一年级 · 算术
女孩出发慢跑了多少分钟?

答: 女孩已经出发慢跑了 ( $\quad$ 分钟。

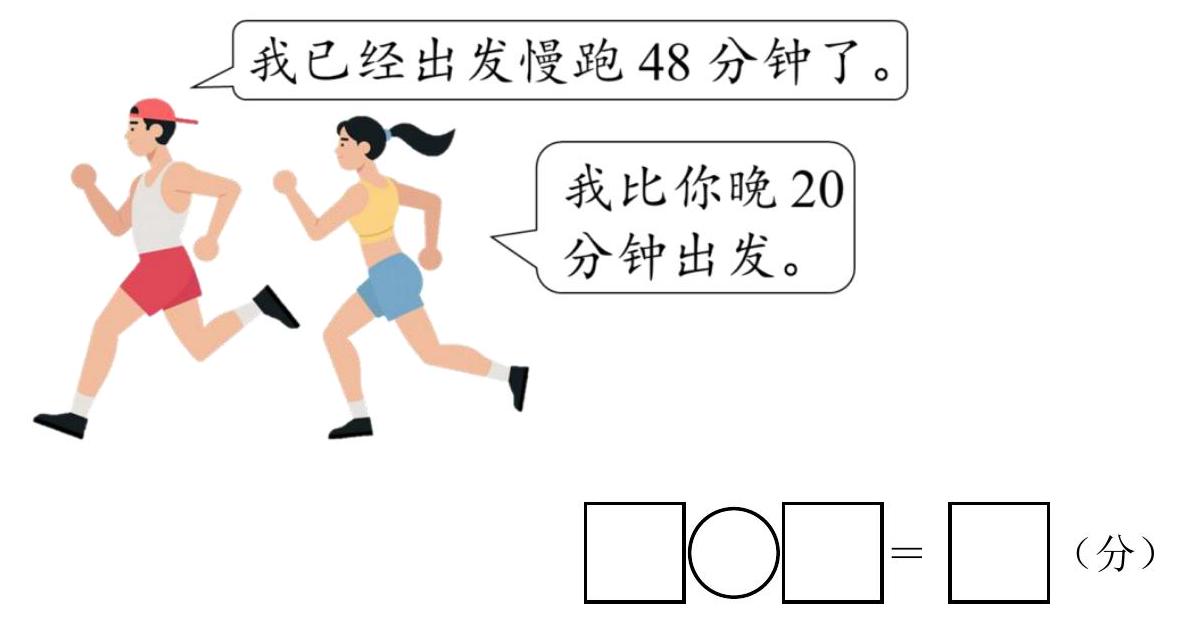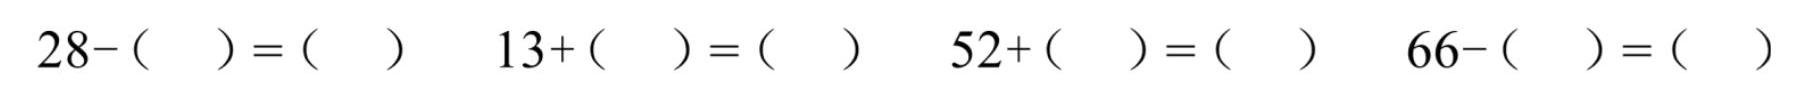
答案: 详解$48-20=28$ (分)

答：女孩出发慢跑了 28 分钟。